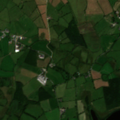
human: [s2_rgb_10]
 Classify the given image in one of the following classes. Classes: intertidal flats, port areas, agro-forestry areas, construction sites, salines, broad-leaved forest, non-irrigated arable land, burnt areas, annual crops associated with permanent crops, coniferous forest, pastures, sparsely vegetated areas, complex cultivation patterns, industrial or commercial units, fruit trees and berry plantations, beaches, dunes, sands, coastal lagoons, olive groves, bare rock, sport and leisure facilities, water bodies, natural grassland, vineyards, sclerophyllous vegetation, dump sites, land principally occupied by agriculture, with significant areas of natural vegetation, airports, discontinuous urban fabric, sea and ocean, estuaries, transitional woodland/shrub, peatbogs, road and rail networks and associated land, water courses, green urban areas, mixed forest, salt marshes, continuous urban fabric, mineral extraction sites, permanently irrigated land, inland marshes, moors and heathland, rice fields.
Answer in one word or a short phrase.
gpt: pastures